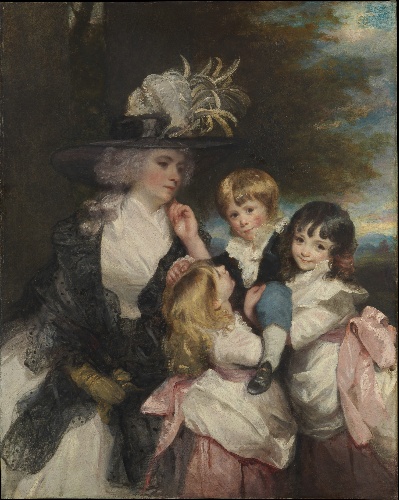
Title: Lady Smith (Charlotte Delaval) and Her Children (George Henry, Louisa, and Charlotte)
Artist: Sir Joshua Reynolds
Artist bio: British, Plympton 1723–1792 London
Date: 1787
Object type: Painting
Classification: Paintings
Medium: Oil on canvas
Dimensions: 55 3/8 x 44 1/8 in. (140.7 x 112.1 cm)
Department: European Paintings
Credit line: Bequest of Collis P. Huntington, 1900
Accession year: 1925
Repository: Metropolitan Museum of Art, New York, NY
Tags: Boys|Girls|Mothers|Portraits|Women